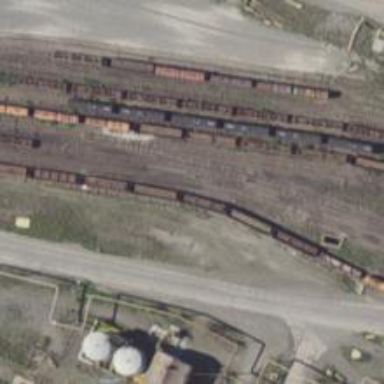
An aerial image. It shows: Rail spur service.